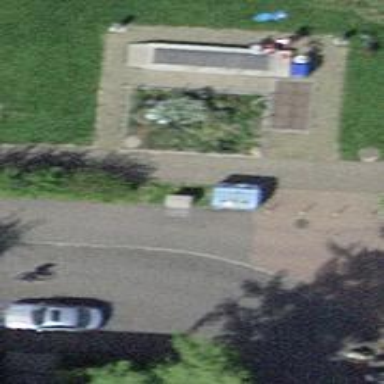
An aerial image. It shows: Blue recycling container as amenity for recycling.